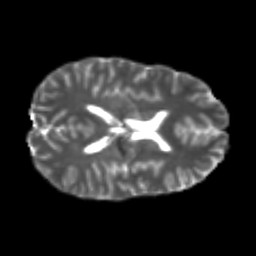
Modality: T2w
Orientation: axial
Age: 23
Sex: female
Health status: healthy
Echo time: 0.074 s